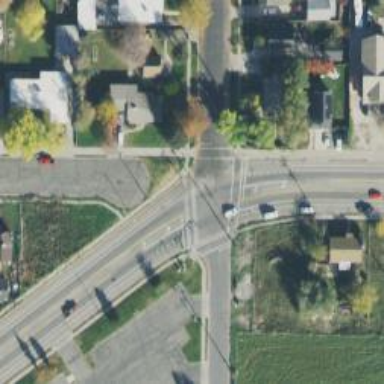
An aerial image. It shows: Crossing on the road with line markings.